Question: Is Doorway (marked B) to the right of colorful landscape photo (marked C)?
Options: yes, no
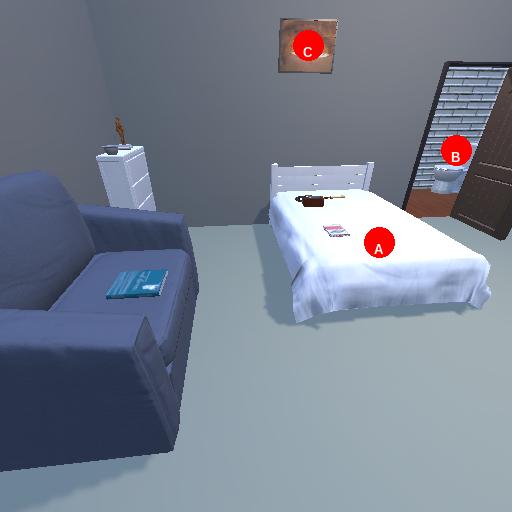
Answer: yes